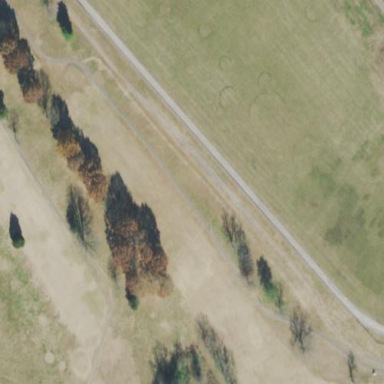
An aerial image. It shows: Scenic golf fairway.